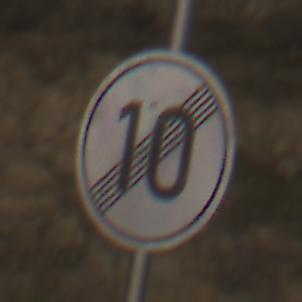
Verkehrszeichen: EndeGeschwindigkeit10
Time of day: Dawn
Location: Outdoor (RoadRail)
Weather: Clear
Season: NotSpecified
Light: Natural